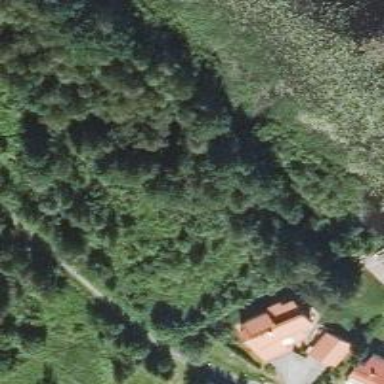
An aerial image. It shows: Mixed leaf woodland.